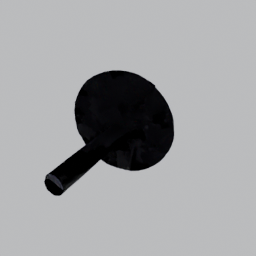
Label: nature